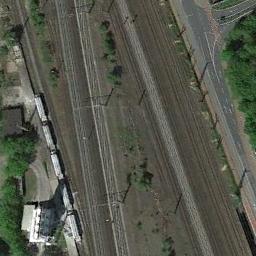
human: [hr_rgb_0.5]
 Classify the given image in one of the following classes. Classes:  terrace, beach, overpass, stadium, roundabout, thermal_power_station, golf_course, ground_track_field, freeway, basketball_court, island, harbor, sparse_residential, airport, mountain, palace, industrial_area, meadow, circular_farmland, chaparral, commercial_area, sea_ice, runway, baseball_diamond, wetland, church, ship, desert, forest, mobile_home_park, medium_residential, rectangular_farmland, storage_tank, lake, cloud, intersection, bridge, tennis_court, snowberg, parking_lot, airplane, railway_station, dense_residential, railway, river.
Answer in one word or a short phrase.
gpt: railway